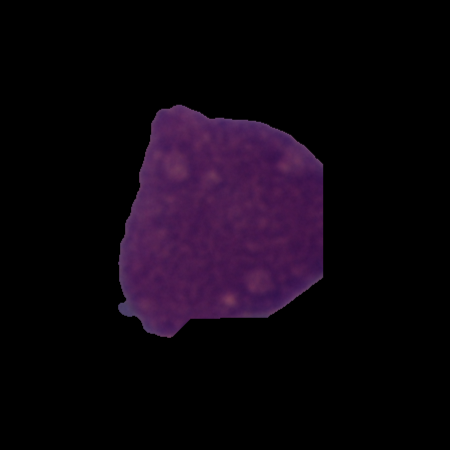
Label: cancer